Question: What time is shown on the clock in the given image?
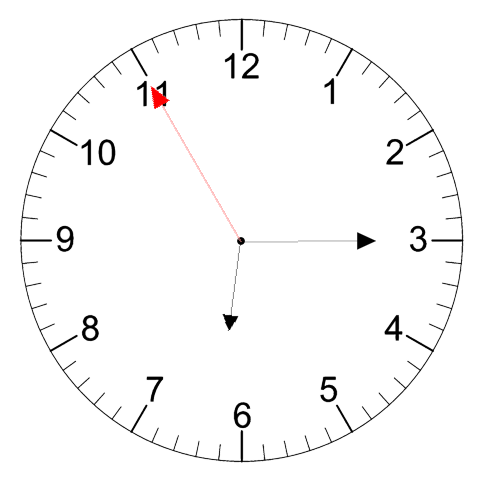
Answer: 06:14:55